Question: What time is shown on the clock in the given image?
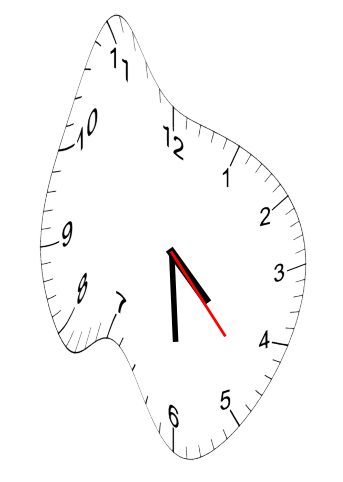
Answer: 04:29:23